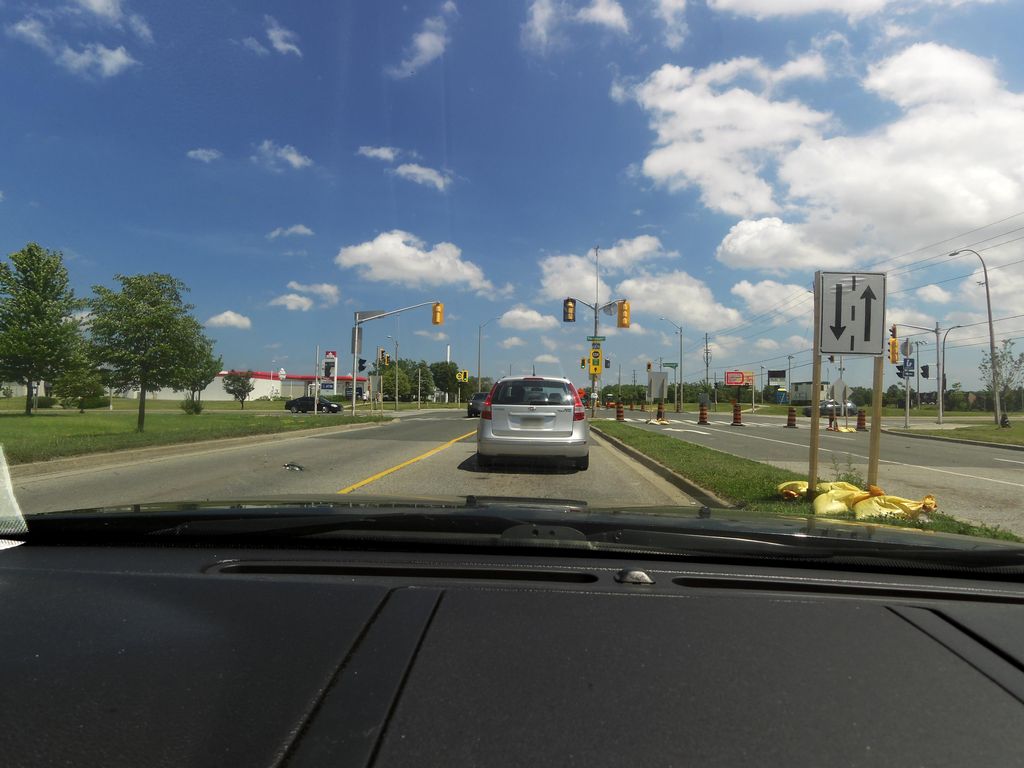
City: hamilton